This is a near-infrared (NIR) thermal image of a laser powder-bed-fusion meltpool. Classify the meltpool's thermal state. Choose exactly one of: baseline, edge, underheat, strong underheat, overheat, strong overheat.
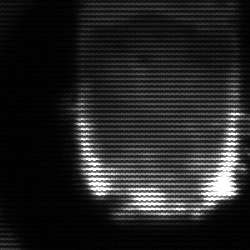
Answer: baseline